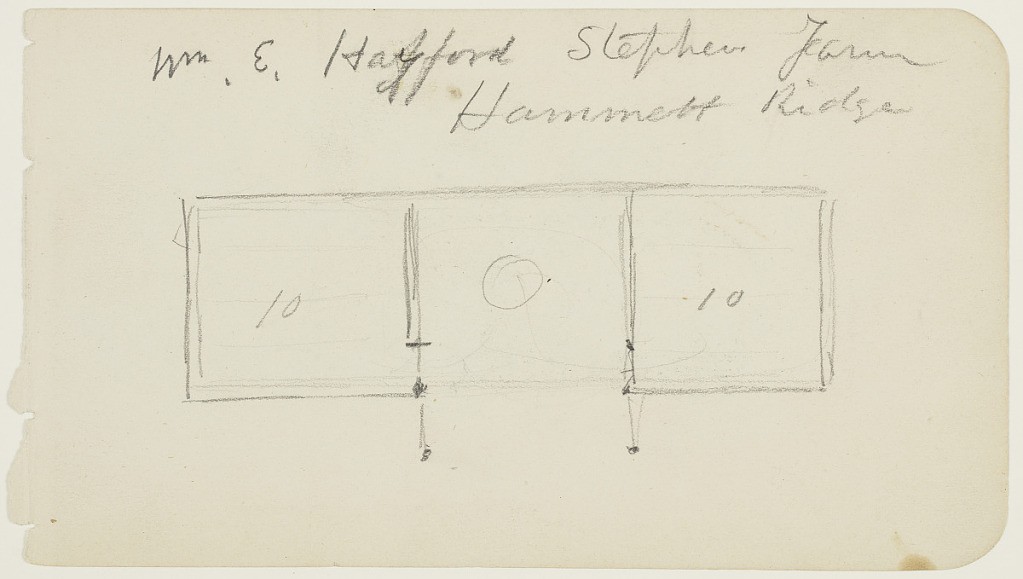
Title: Floorplan of a Cabin, Lake Millinocket, Maine
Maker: Frederic Edwin Church, American, 1826–1900
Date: September - October 1878
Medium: Graphite on white wove paper; verso: graphite
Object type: Drawing
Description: Architecture sketch showing the floorplan of a cabin that would later become Church's camp on the south shore of Lake Millinocket, Maine. Shown at center, the cabin's rectangular footprint is divided evenly into three square sections--ostensibly representing separate rooms or spaces. An entryway is shown in the middle of the lower facade.

Verso: Architecture sketch showing an elevation plan of a log cabin that would become Church's cabin on the south shore of Lake Millinocket in Maine. Made up of four evenlyspaced sections, the cabin features a covered entry at middle right, while the roof of the leftmost section is slightly slanted.